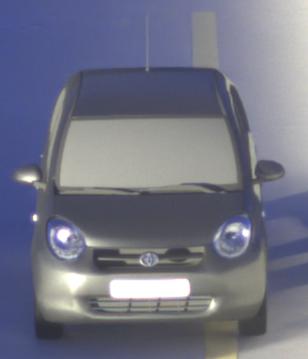
Make: Toyota
Model: Passo
Detailed model: Toyota Passo X Yururi
Model produced from: 2010
Model produced until: 2016
Doors: 5
Color: gray
Road condition: dry road
Daytime: sunrise or sunset
Contrast: high contrast